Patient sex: M
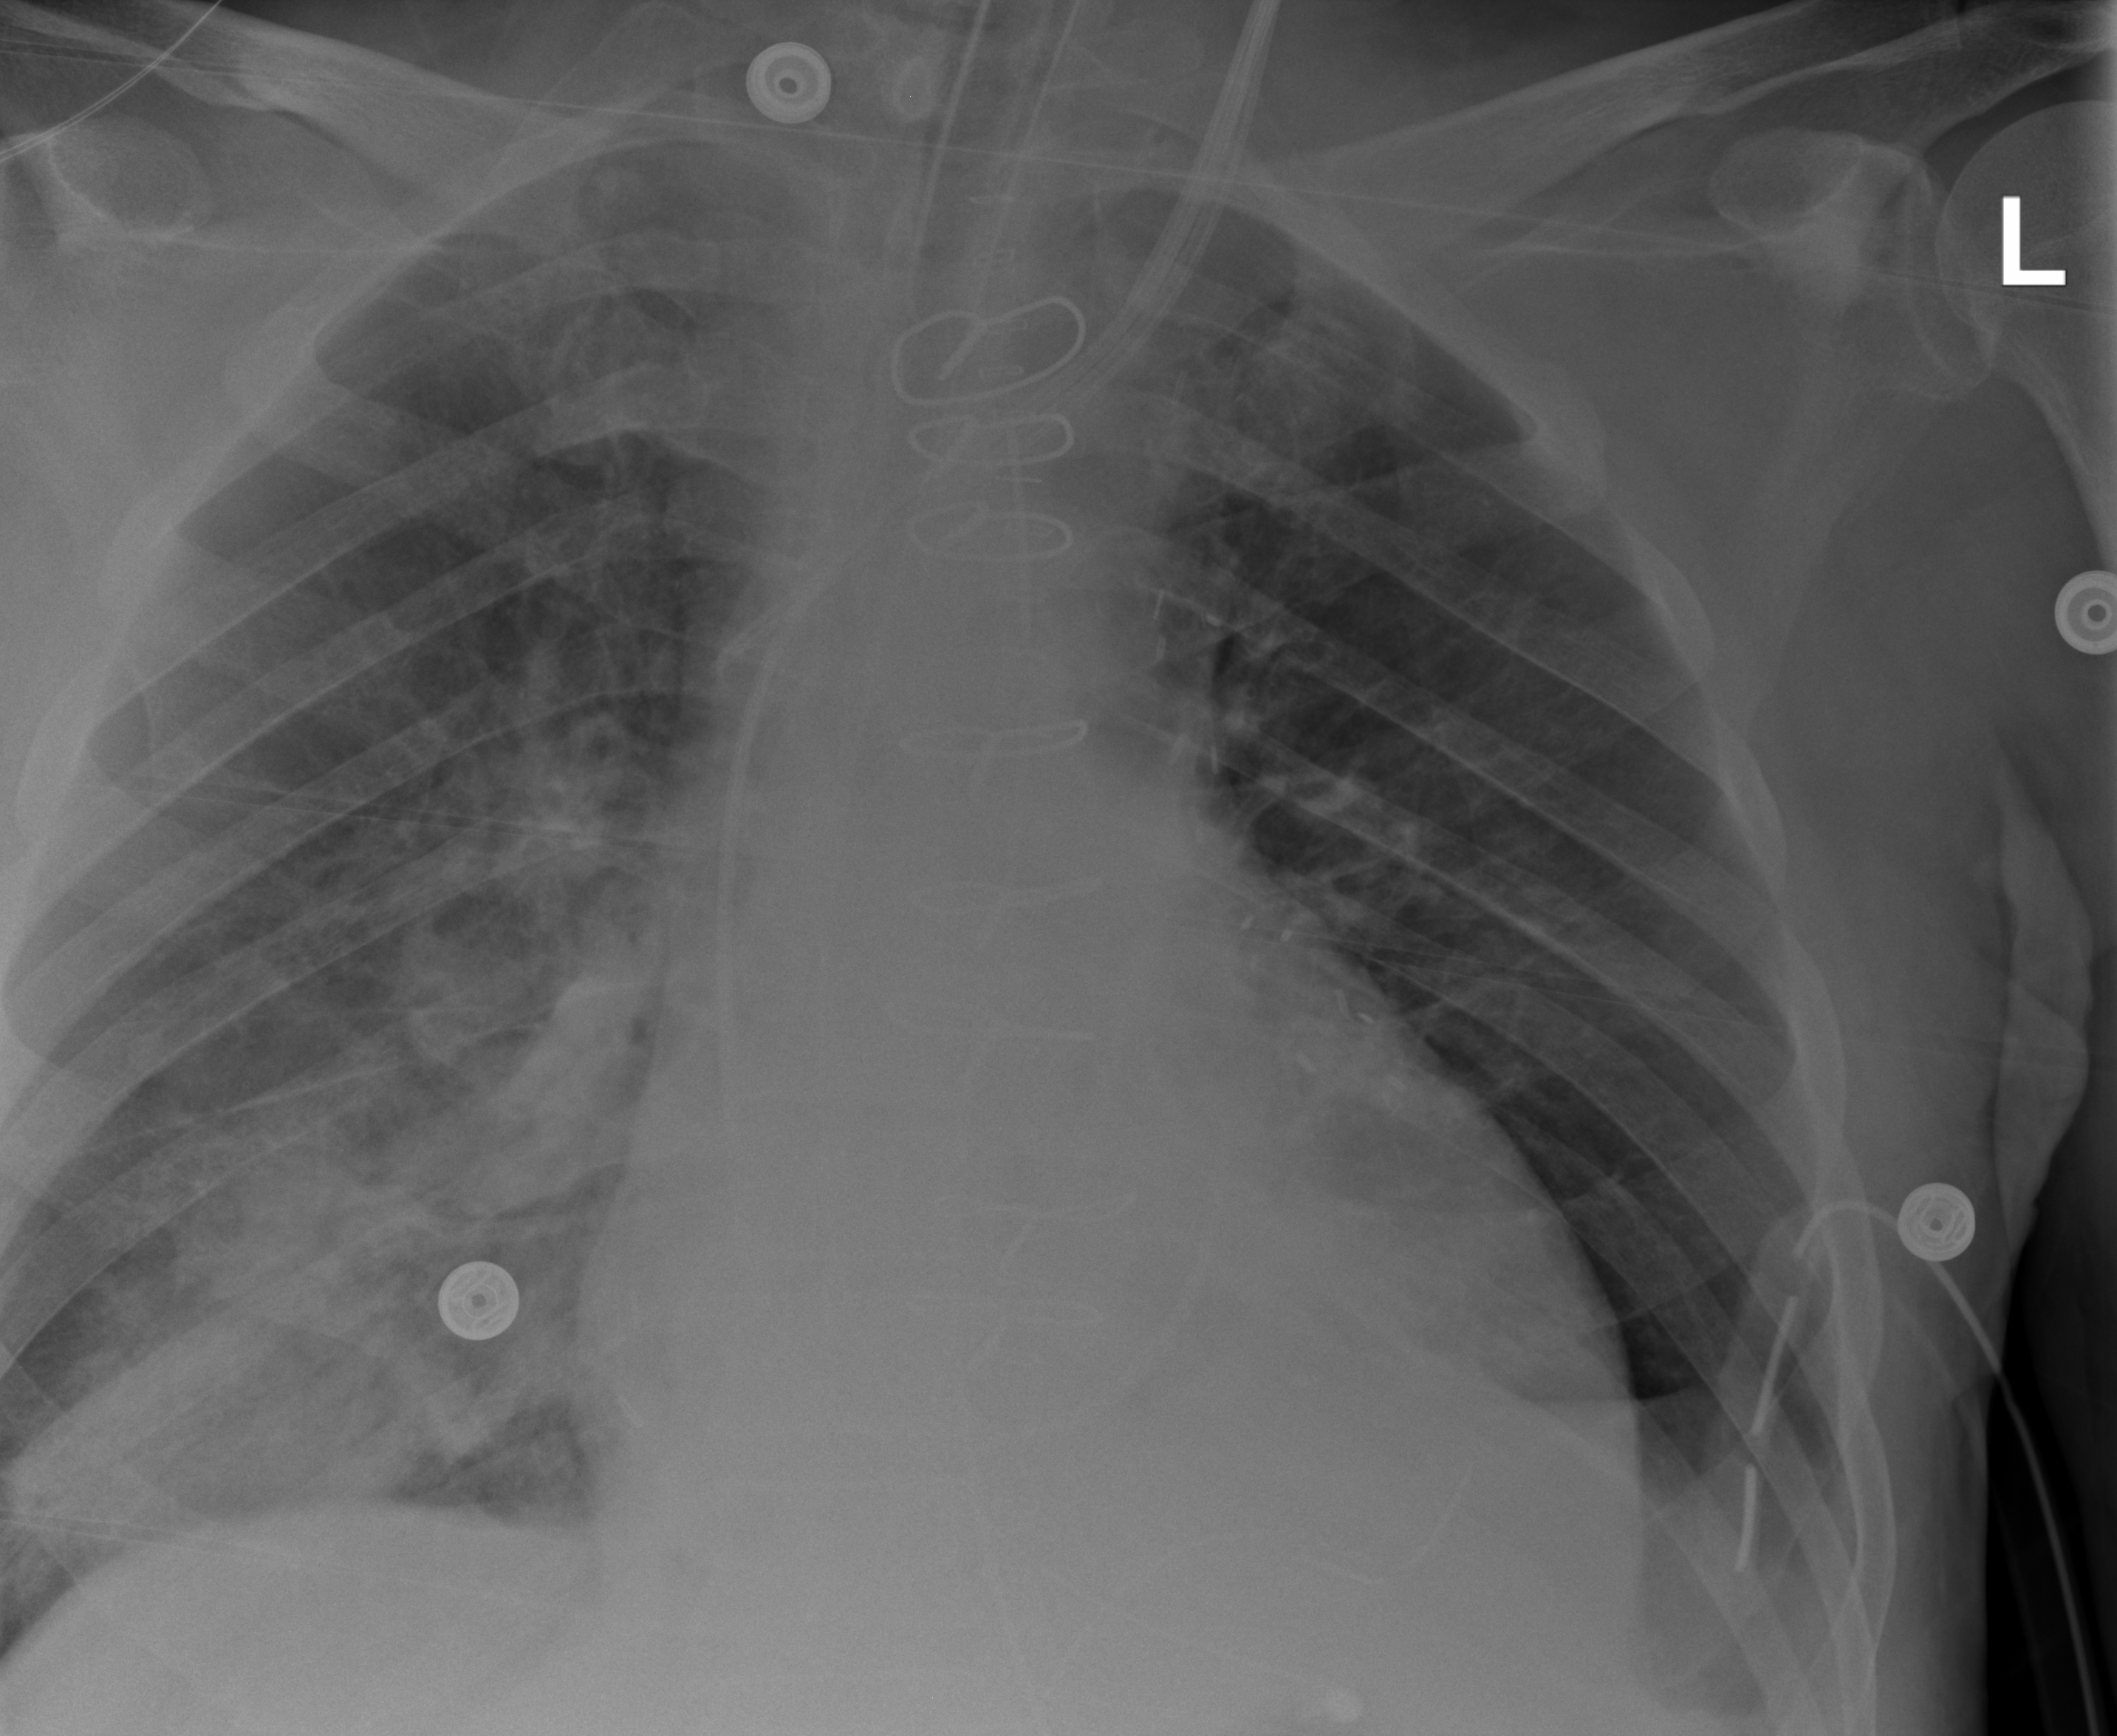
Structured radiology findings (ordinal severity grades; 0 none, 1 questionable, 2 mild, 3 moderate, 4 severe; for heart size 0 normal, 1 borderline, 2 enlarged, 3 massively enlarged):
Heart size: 2
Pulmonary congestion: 2
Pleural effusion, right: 2
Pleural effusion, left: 2
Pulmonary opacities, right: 2
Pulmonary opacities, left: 0
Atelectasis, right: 3
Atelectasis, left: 2